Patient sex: M
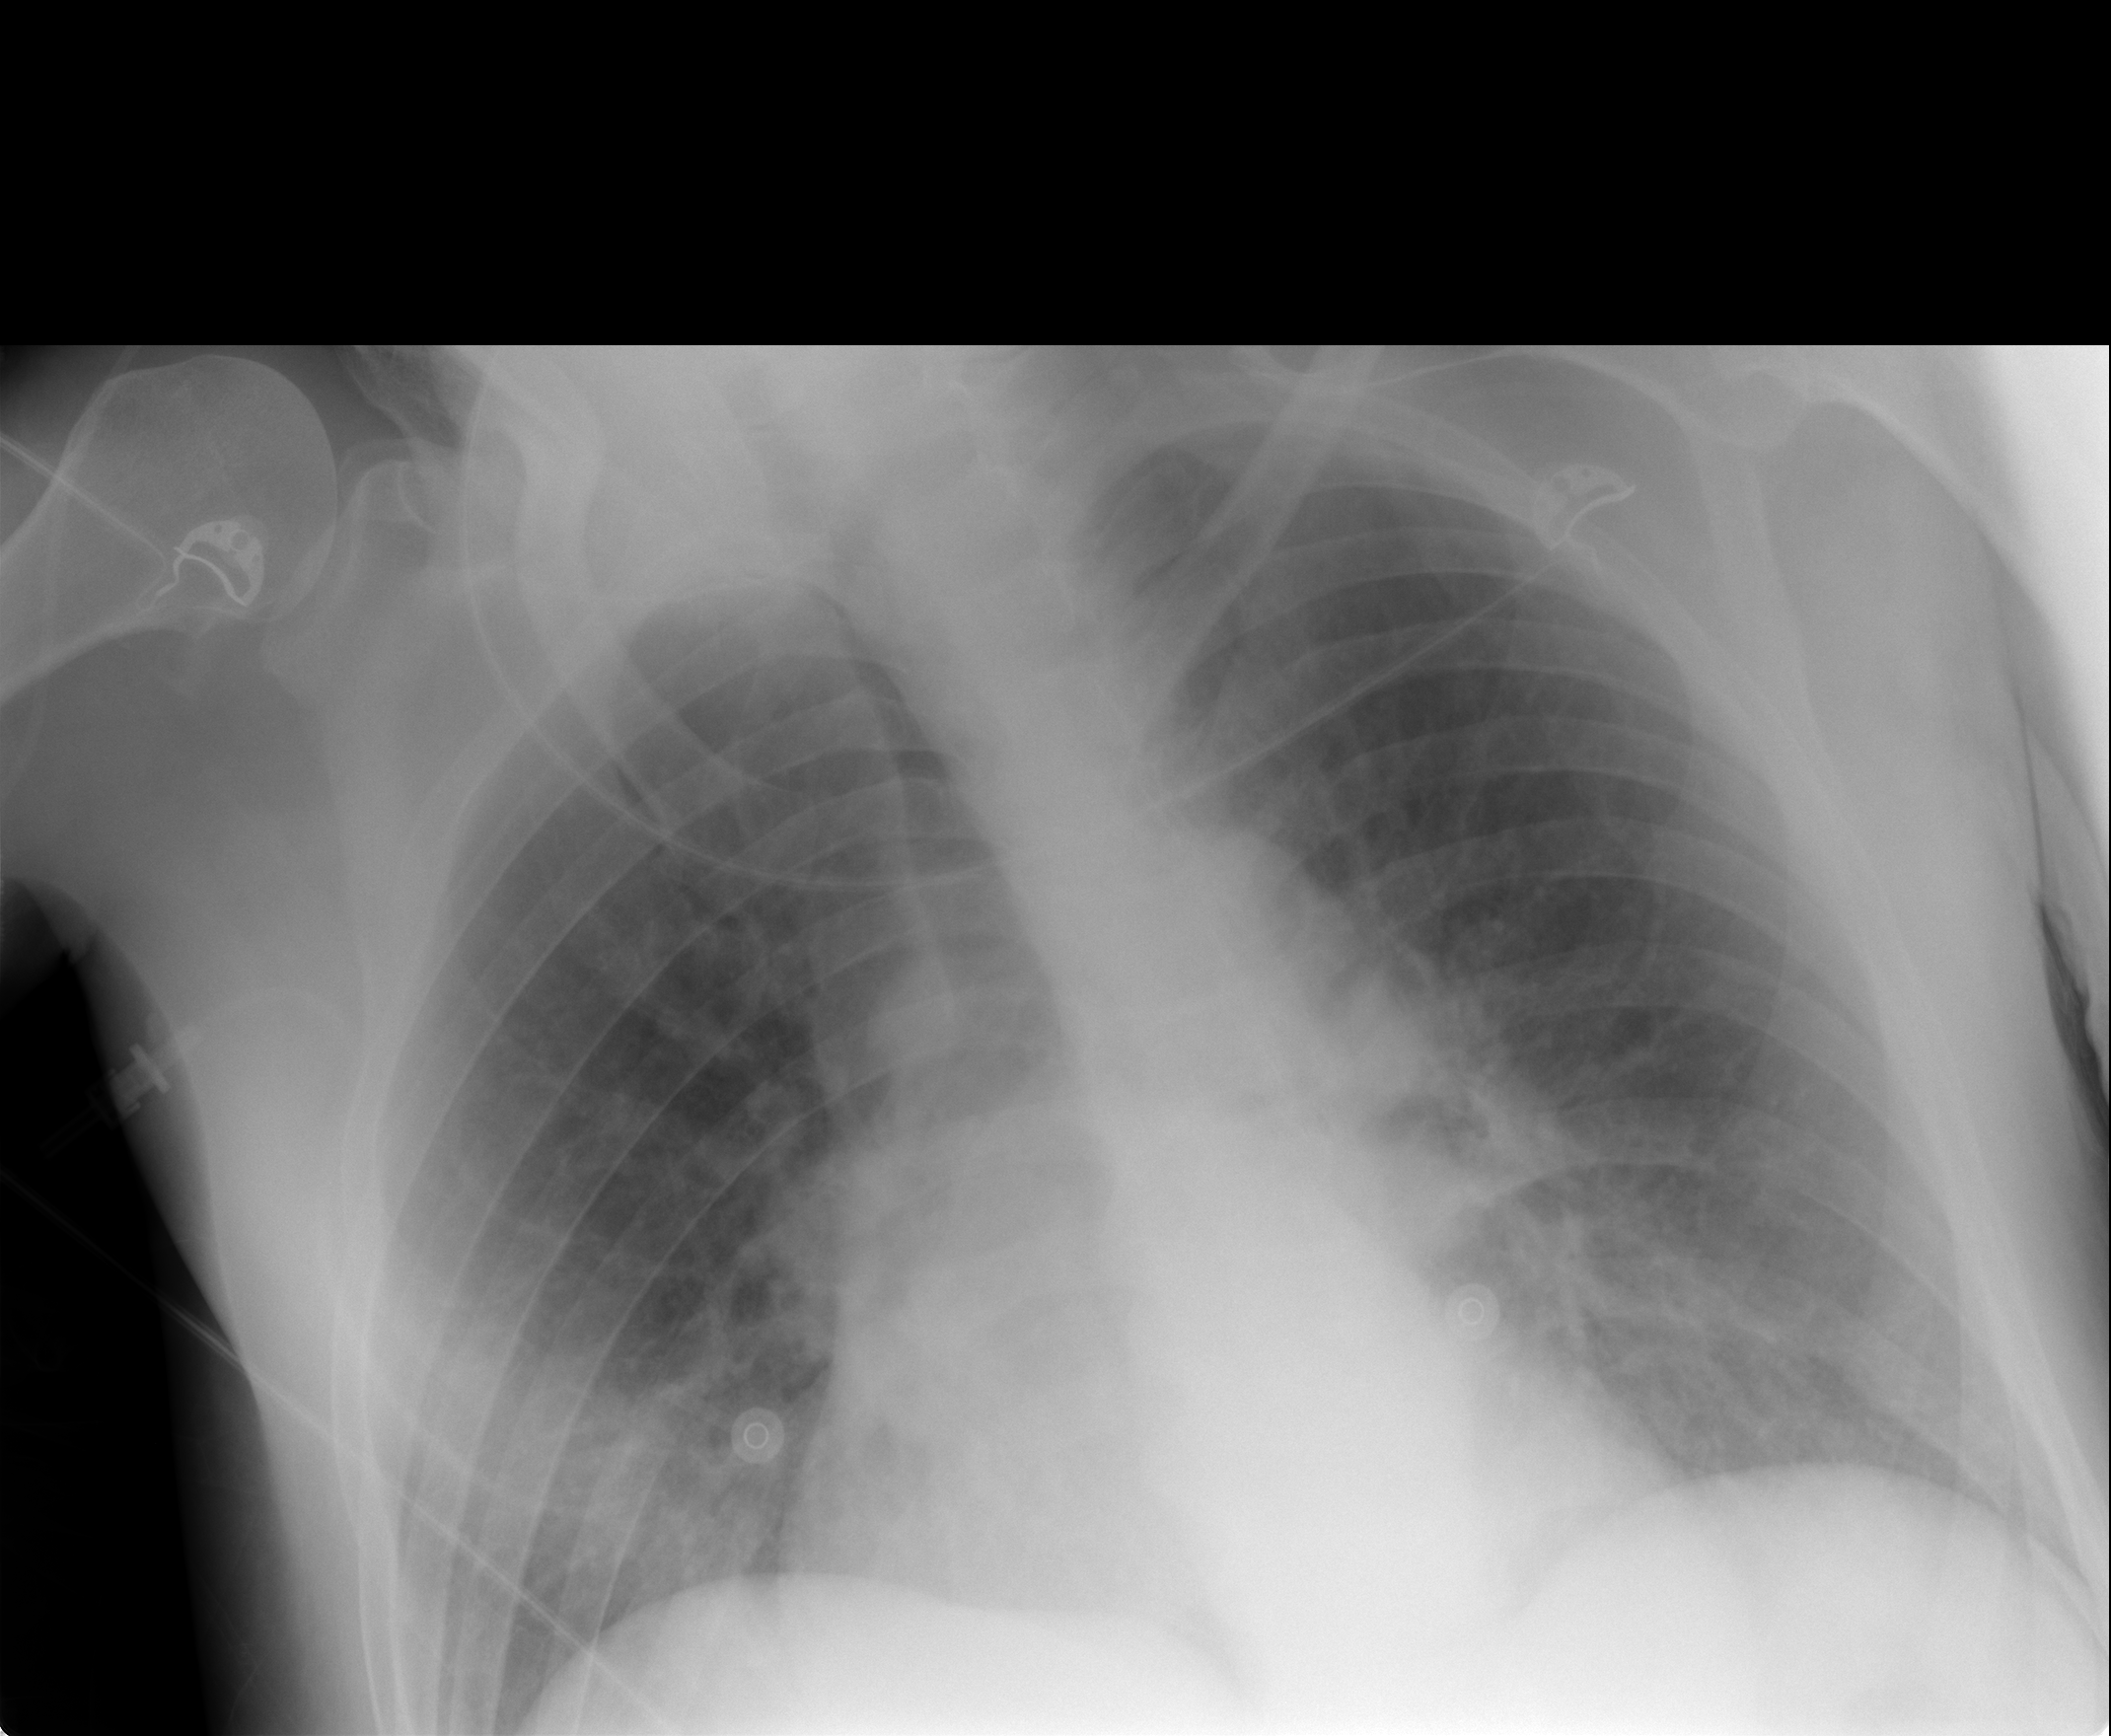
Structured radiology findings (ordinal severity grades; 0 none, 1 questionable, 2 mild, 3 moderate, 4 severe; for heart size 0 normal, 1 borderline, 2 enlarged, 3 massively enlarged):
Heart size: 0
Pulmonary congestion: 2
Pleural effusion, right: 0
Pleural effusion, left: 2
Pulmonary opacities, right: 1
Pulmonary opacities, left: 1
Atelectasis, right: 1
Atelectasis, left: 2